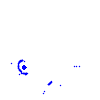
Particle: electron